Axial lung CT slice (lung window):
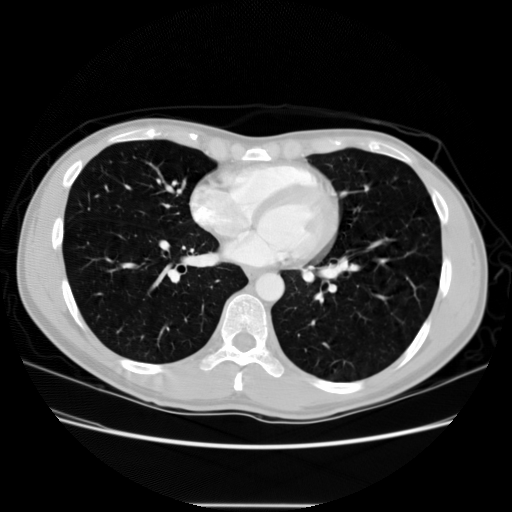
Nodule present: no